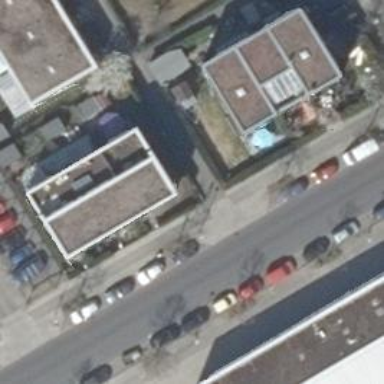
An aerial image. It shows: House with flat roof.